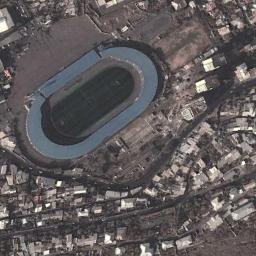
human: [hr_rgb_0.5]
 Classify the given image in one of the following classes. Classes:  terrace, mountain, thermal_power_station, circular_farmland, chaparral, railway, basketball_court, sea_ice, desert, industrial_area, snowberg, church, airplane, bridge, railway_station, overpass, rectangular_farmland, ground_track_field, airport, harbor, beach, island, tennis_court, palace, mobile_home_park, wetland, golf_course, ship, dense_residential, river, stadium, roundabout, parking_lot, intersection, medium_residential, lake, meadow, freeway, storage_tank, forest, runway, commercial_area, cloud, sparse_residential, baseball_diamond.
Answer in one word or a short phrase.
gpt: stadium